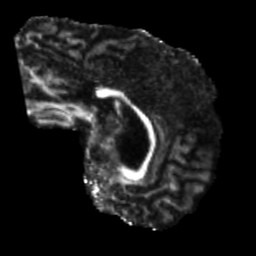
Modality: FA
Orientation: sagittal
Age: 41
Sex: male
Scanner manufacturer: siemens
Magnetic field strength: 3 T
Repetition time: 5.25 s
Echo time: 0.08 s